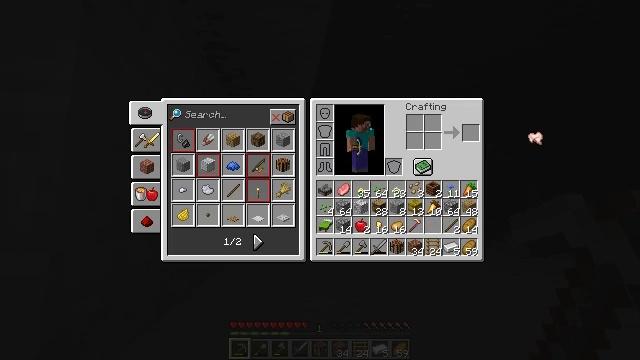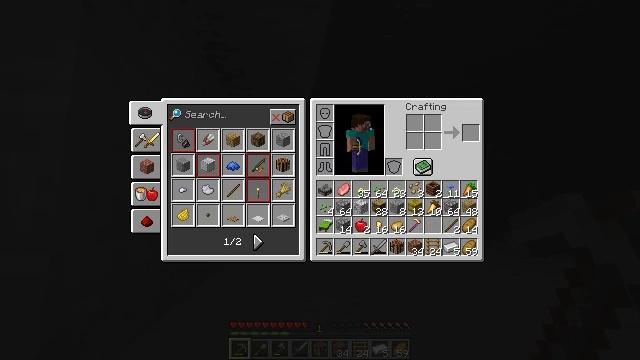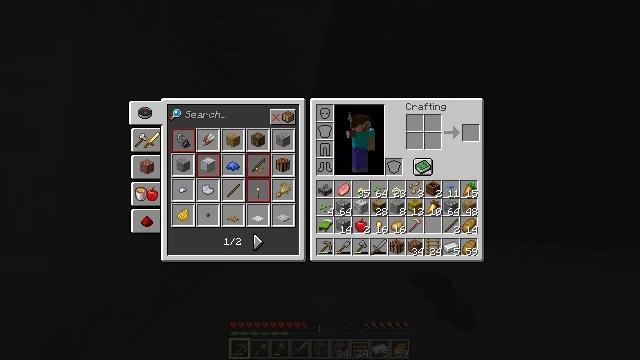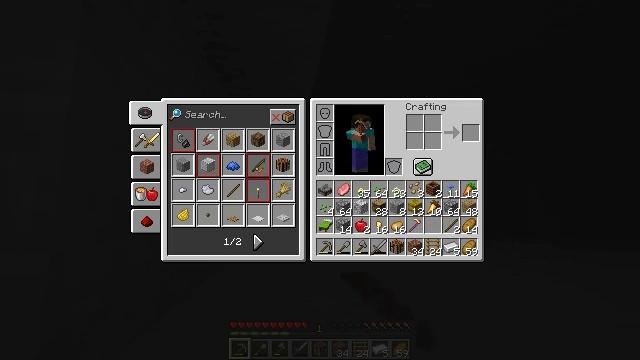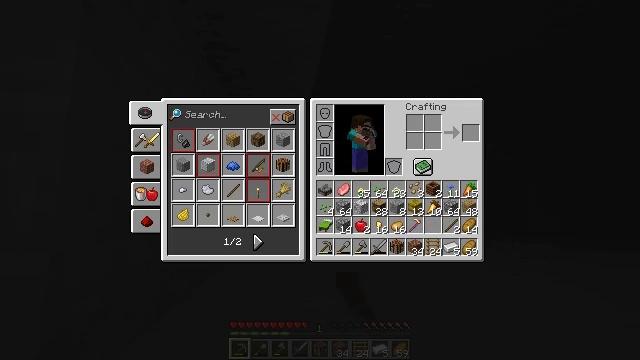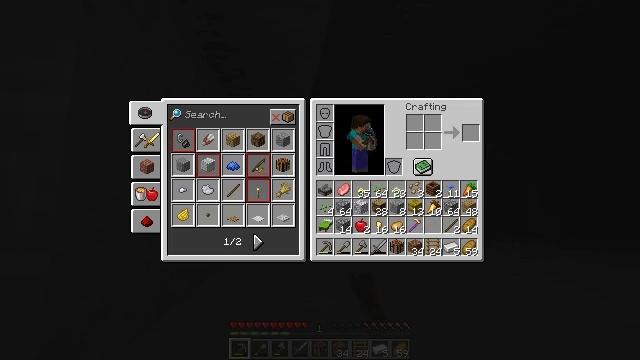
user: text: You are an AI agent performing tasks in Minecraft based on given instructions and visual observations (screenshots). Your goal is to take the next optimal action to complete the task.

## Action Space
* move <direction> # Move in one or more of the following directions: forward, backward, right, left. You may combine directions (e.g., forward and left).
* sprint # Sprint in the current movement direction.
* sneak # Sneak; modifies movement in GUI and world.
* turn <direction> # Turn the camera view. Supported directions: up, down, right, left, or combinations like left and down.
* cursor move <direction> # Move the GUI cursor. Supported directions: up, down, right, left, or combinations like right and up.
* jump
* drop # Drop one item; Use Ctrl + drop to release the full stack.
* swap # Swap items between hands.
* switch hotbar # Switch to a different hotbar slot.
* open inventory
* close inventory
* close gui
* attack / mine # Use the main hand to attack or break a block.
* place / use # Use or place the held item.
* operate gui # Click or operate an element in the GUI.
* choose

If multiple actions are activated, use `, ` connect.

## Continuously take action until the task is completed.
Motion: motion action
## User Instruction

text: Drop a rabbit.
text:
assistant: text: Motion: no_op
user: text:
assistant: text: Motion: no_op
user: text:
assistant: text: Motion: cursor move left
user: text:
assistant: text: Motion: cursor move left and down
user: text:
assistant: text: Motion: cursor move left and down
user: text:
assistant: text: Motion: no_op